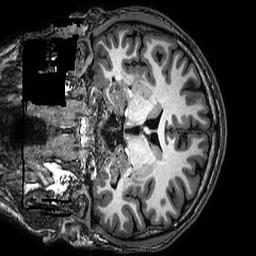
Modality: T1w
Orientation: coronal
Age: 31
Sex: male
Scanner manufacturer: philips
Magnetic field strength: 3 T
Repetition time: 0.008079 s
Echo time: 0.003702 s